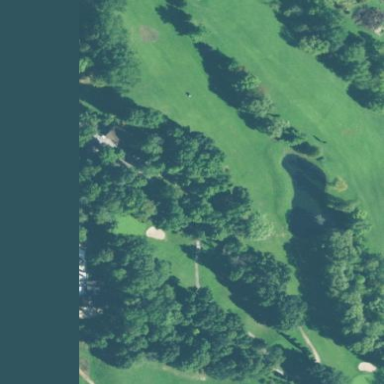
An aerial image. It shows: Golf fairway in the image.